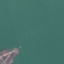
Label: SeaLake